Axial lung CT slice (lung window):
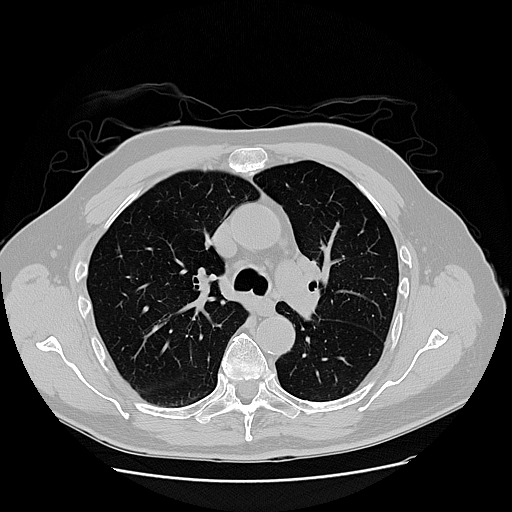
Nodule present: no